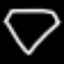
Label: diamond